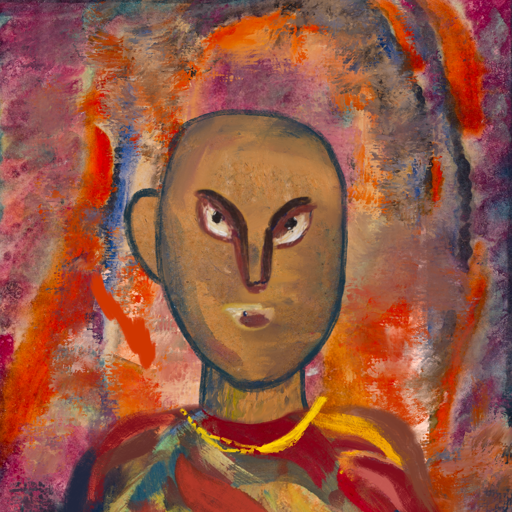
Background: Experience, Head And Neck Front: In_The_Sun, Face Front: After_Raid, Bust: Mother_And_Son_Son, Hair Front: Blank, Head Accessory: Blank, Second Necklace: Blank, Necklace: Irani_1, Baby: Blank